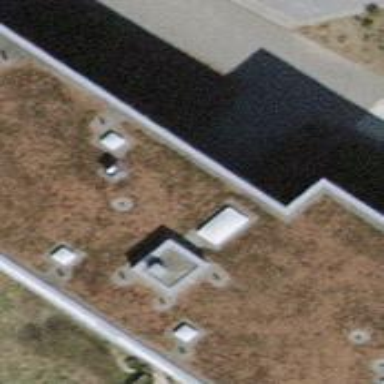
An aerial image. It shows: Building with flat roof.